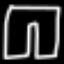
Label: pants